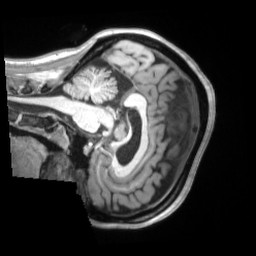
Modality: T1w
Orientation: sagittal
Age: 44
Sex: female
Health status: ill
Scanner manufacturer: siemens
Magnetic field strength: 3 T
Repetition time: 2.2 s
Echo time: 0.00157 s